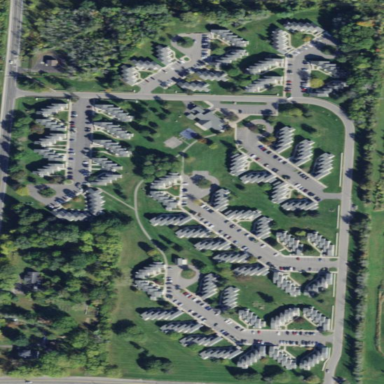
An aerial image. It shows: Residential area with apartments.